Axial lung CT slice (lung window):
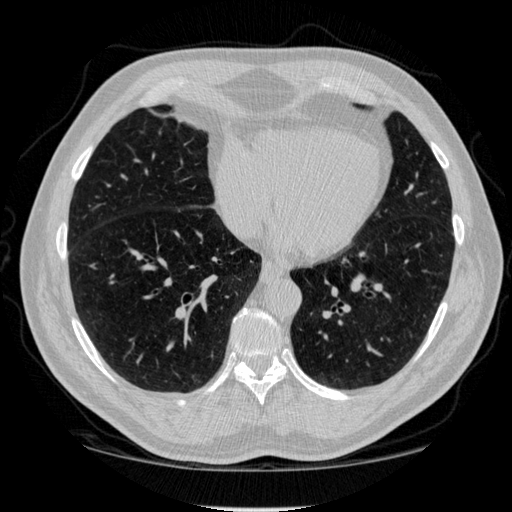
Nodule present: no